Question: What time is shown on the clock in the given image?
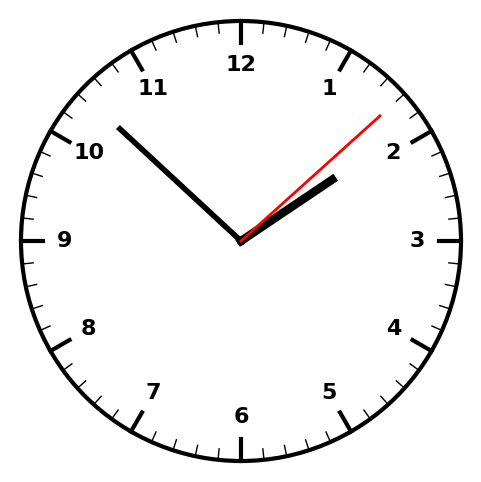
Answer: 01:52:08